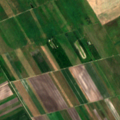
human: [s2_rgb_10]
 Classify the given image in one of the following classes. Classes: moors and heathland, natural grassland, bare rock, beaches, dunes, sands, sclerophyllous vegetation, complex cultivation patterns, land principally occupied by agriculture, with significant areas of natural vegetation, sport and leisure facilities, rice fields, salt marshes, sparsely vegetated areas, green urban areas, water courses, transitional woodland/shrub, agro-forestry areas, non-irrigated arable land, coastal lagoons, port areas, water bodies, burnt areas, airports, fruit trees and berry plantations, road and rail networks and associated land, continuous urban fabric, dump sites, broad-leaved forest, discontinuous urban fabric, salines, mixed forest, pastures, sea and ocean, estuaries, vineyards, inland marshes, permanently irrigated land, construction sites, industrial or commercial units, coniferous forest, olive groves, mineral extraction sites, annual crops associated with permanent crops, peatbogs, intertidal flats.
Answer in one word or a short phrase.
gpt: non-irrigated arable land, complex cultivation patterns